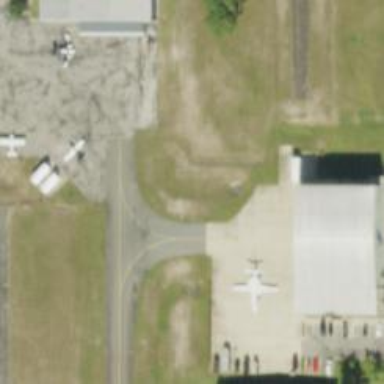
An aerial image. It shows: Image of taxiway at airport.